Question: Im making a email template and they wanna put background images underneath the text - and to most email clients that is a no no.
So i tough can you make a fallback to the clients that don't support it?
Or is their a hack to make it work?

On this picture you got a list over css support
also see <URL> link
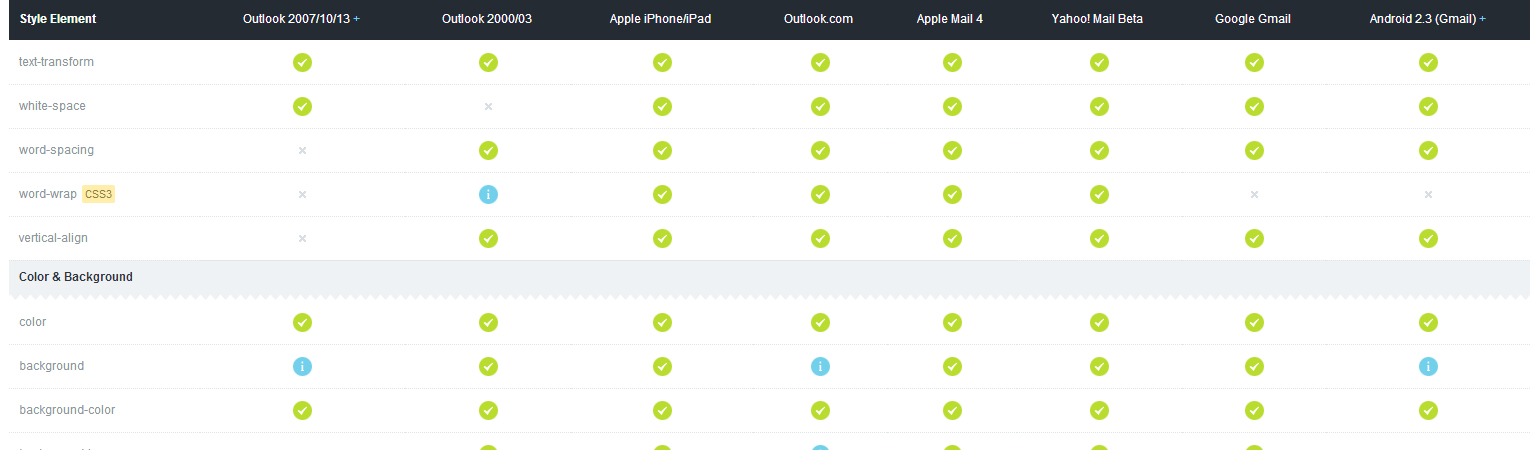
Answer: There is a technique that is supported by all major clients: <URL>.
You should always set a 'bgcolor' however as most clients load with images disabled.